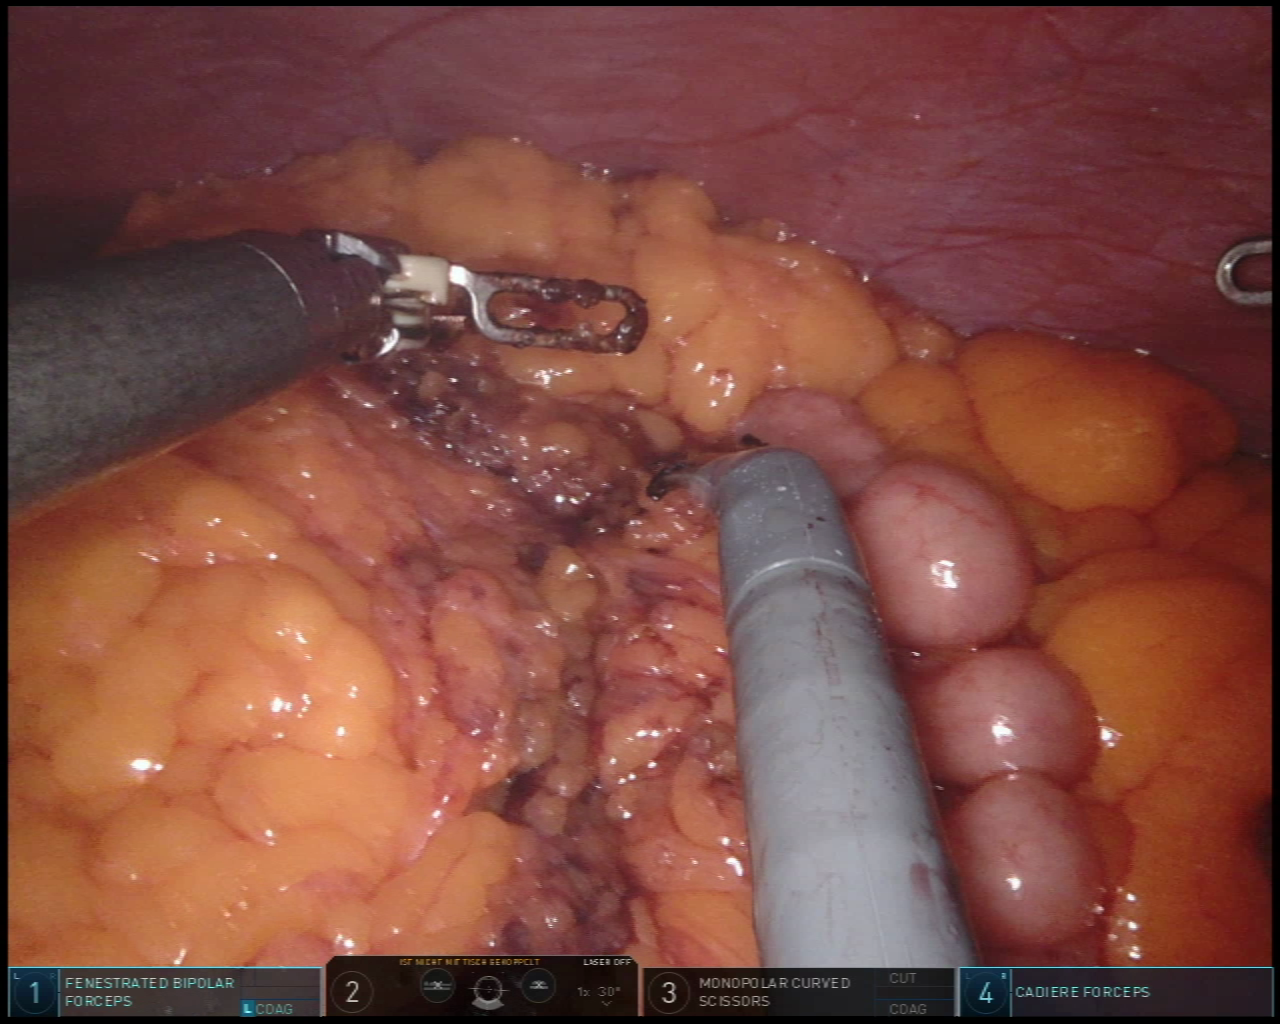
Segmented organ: abdominal_wall
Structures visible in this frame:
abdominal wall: yes
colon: yes
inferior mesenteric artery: no
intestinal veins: no
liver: no
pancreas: no
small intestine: no
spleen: no
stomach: no
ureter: no
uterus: no
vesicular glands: no